Question: What website is shown?
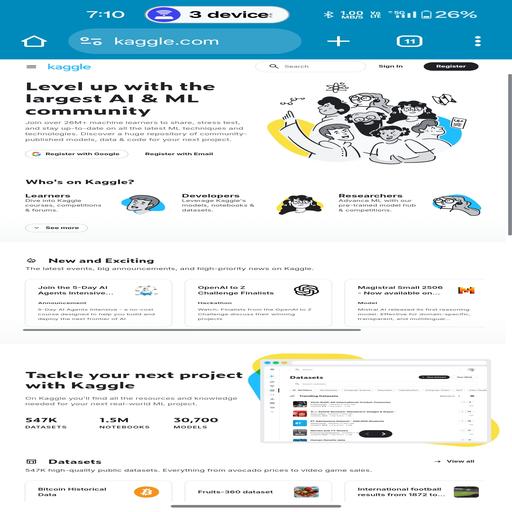
Answer: Kaggle site